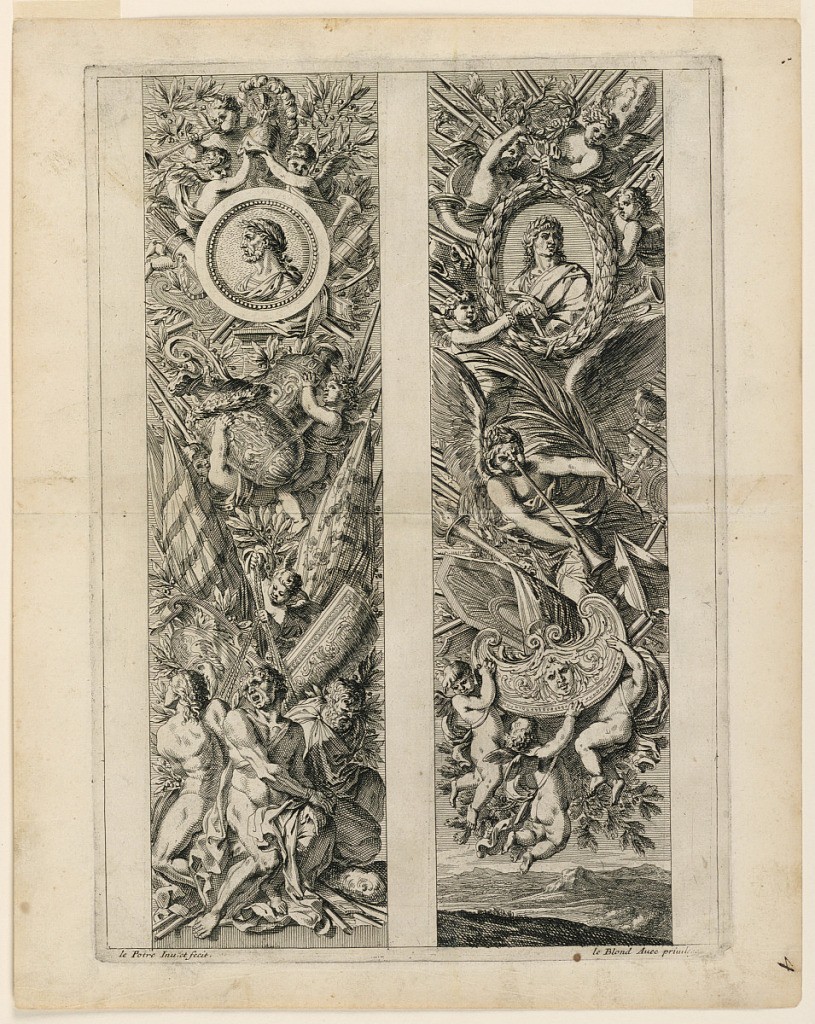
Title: Set of Trophies, from "Trophey a l'Antique"
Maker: Jean Le Pautre, French, 1618–1682
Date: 1680
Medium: Etching on paper
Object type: Print
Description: Left: weapons. Three captives. Five puttos. Right: Weapons hold by flying puttos over a mountainous landscape. A genius blowing a trumpet.